Aerial crown-view tile of a tropical tree (Barro Colorado Island, Panama), acquired 20250512:
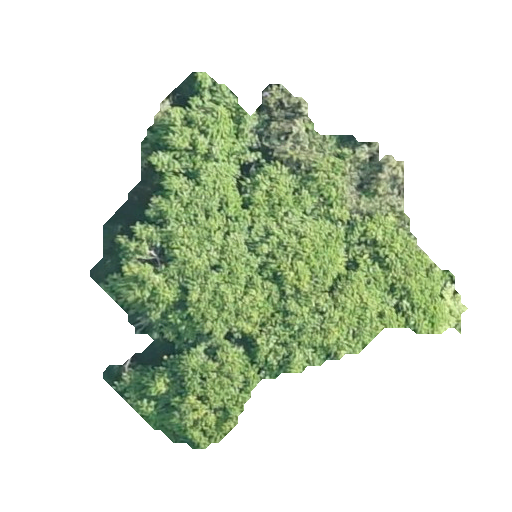
Species: Protium stevensonii
GBIF accepted scientific name: Tetragastris panamensis
Crown area: 119.524 m²